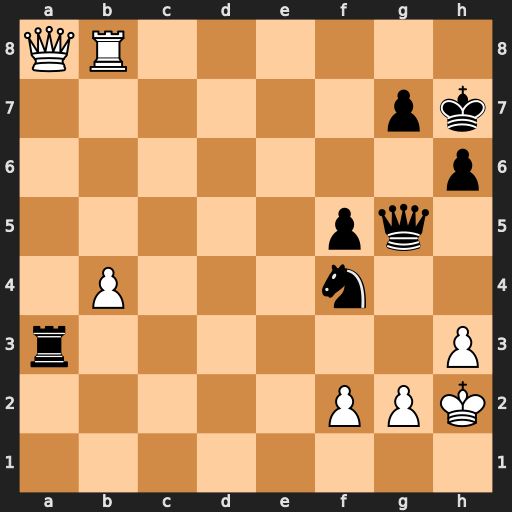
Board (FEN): QR6/6pk/7p/5pq1/1P3n2/r6P/5PPK/8
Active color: w
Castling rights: -
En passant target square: -
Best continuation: Rh8+ Kg6 Qe8+ Kf6 Rf8#